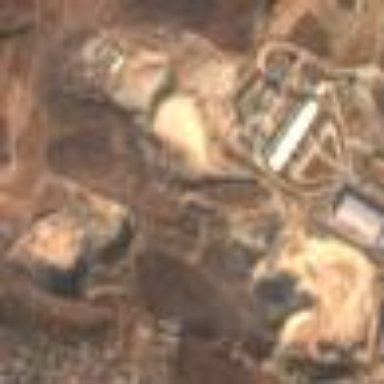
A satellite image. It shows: Quarry used for extracting concrete resource.